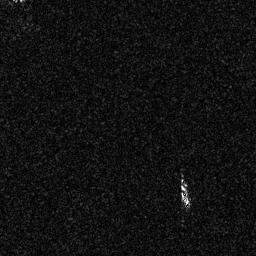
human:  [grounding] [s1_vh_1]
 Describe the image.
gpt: In the satellite image, there is  <ref>1 small ship </ref> <box>[[69, 70, 73, 80, 0]]</box> located at bottom right.